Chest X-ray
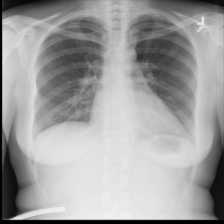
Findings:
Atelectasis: negative
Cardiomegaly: positive
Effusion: positive
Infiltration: negative
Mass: negative
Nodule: negative
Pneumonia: negative
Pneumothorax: negative
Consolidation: negative
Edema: negative
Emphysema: negative
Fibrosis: negative
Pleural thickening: negative
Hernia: negative